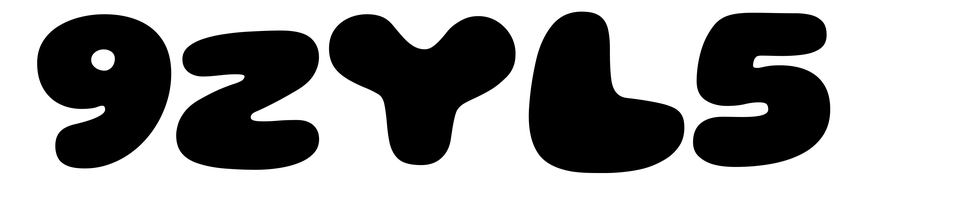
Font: Gluten_Black